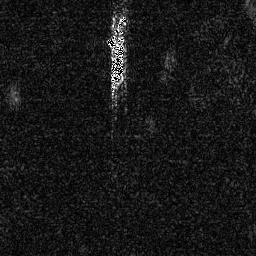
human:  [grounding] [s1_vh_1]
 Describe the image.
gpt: In the satellite image, there is  <ref>1 medium ship </ref> <box>[[40, 12, 49, 33, 0]]</box> located at top.